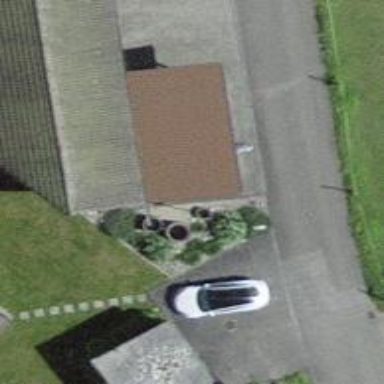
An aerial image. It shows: Garage building.